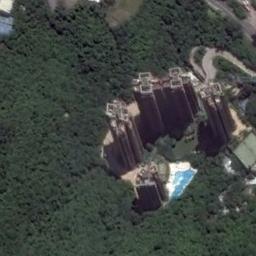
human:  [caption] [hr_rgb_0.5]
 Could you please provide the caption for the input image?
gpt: In a business district there are several tall buildings and a swimming pool and lawns and several roads with many cars and many trees .

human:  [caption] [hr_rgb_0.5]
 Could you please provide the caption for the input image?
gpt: A commercial area with some high-rise buildings is surrounded by the forest .

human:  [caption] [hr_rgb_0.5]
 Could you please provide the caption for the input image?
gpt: The style of the building is very strange .

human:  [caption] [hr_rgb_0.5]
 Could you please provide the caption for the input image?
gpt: The commercial area is consist of many tall buildings next to the trees .

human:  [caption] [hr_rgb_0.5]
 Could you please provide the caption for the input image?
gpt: There are some buildings surrounded by green trees on a commercial area .